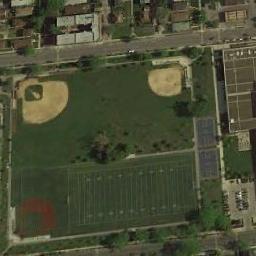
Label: baseball_diamond